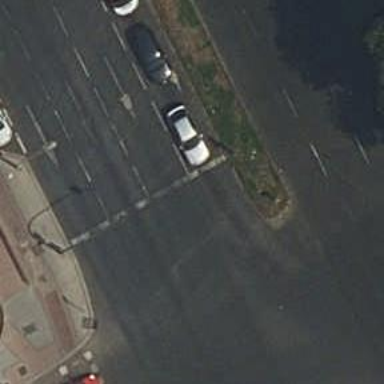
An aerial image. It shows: Road with traffic signals.